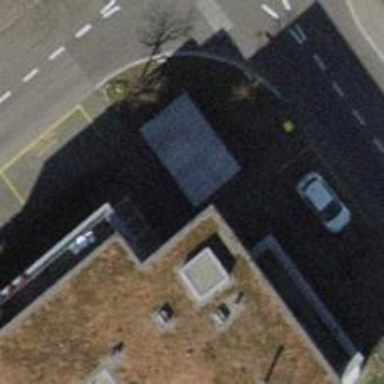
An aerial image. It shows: Bicycle parking area.